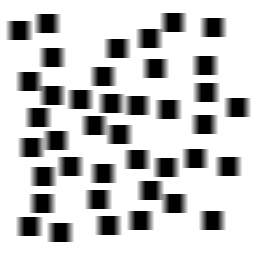
Squares: 40
Triangles: 0
Stars: 0
Total shapes: 40